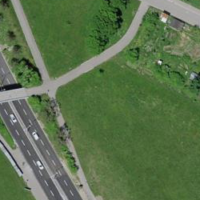
EUNIS habitat code: 25
Species observed at this site:
Chrysolina hyperici
Pseudochorthippus parallelus
Clytra quadripunctata
Arabidopsis thaliana
Mangora acalypha
Daucus carota
Cichorium intybus